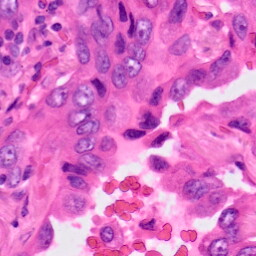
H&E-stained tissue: Lung